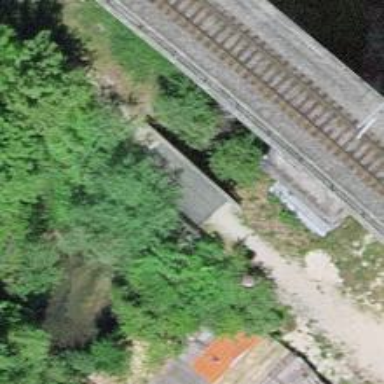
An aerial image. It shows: Track road going over bridge with grade1 tracktype.